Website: bh-photo
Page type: review-order
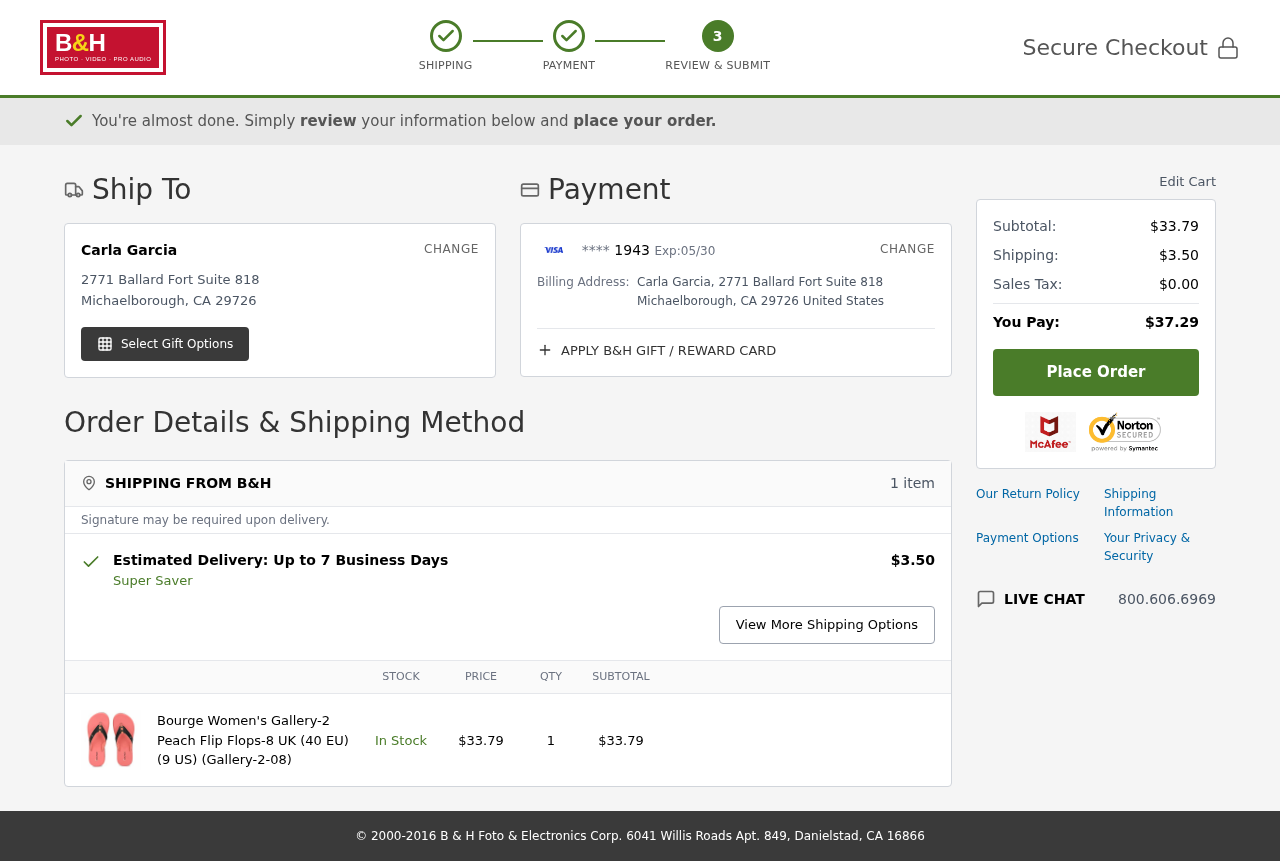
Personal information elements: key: PII_CARD_EXPIRY
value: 05/30
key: PII_CARD_LAST4
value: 1943
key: PII_CITY
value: Michaelborough
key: PII_COUNTRY
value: United States
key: PII_FULLNAME
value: Carla Garcia
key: PII_POSTCODE
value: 29726
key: PII_STATE_ABBR
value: CA
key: PII_STREET
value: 2771 Ballard Fort Suite 818
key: PII_FULLNAME2
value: Carla Garcia
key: PII_STREET2
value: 2771 Ballard Fort Suite 818
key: PII_CITY2
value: Michaelborough
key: PII_STATE_ABBR2
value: CA
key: PII_POSTCODE2
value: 29726
Product elements: key: PRODUCT1_NAME
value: Bourge Women's Gallery-2 Peach Flip Flops-8 UK (40 EU) (9 US) (Gallery-2-08)
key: PRODUCT1_PRICE
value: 33.79
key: PRODUCT1_QUANTITY
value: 1
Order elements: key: ORDER_NUM_ITEMS
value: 1 item
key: ORDER_SHIPPING_COST
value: $3.50
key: ORDER_SUBTOTAL
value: $33.79
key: ORDER_SUBTOTAL2
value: $33.79
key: ORDER_SHIPPING_COST2
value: $3.50
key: ORDER_TAX
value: $0.00
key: ORDER_TOTAL
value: $37.29